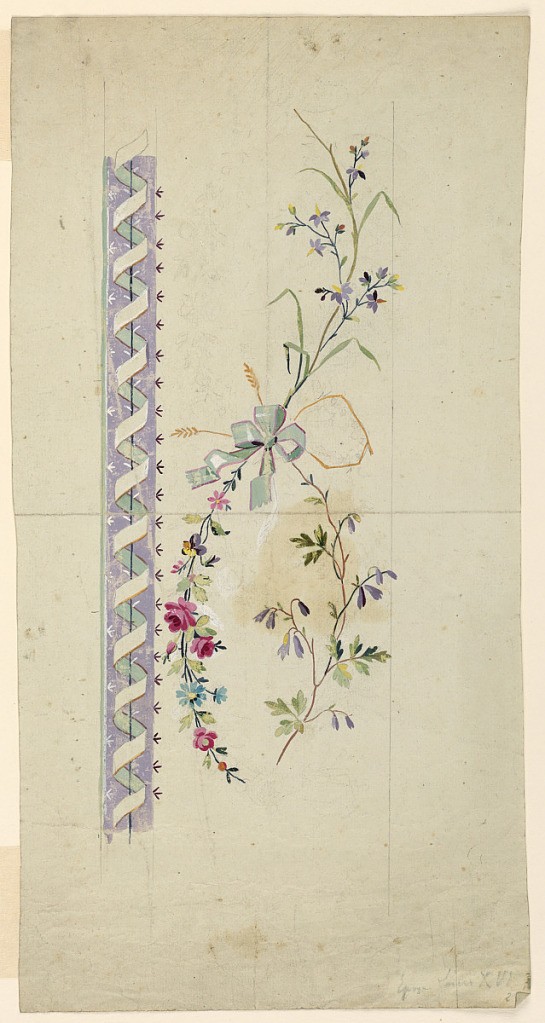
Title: Design for the Embroidery of a Waistcoat
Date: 1780–1800
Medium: Graphite, brush and gouache on paper
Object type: Drawing
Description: A border stripe is shown at left with a ribbon loosely surrounding a rising thin pole. Two kinds of flower boughs fastened together by bow knots rise in intertwined waves. Three boughs are shown. On verso: a circle in graphite.